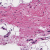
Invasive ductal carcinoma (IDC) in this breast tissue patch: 0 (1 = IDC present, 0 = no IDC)